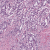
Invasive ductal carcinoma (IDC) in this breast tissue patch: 1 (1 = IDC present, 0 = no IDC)